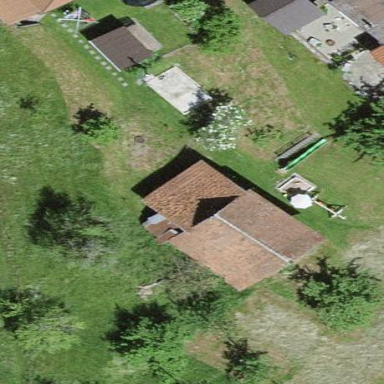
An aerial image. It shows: Barn.